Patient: sex M, age 49
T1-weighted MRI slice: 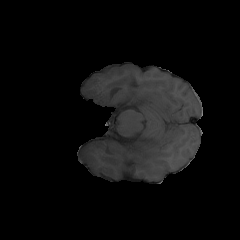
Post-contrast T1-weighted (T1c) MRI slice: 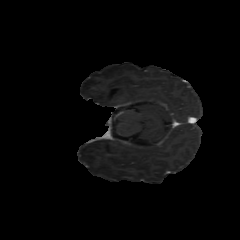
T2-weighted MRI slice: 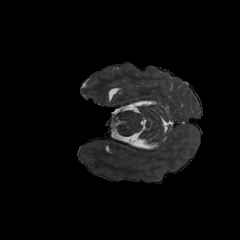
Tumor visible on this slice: no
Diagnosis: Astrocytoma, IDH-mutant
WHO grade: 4